Question: I want to draw a circle with sectors on it without using external images like the image below:

I'd prefer using HTML, CSS, or jQuery, but if they don't work, then any other language will do.
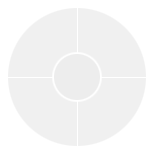
Answer: How about <URL>?
From the web site:
> Raphael is a small JavaScript library
that should simplify your work with
vector graphics on the web. If you
want to create your own specific chart
or image crop and rotate widget, for
example, you can achieve it simply and
easily with this library....Raphael currently supports Firefox
3.0+, Safari 3.0+, Chrome 5.0+, Opera 9.5+ and Internet Explorer 6.0+.